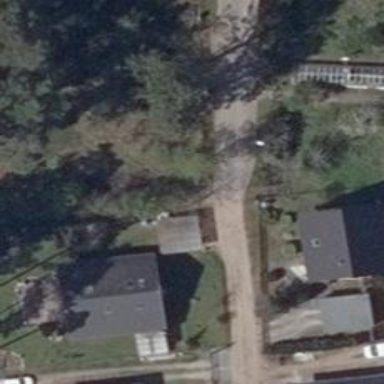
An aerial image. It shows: Residential road with sandy surface.